Field crop: tomato
Growth stage: 1
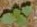
Species: solanum